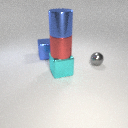
small gray metal sphere in front of large blue metal cube